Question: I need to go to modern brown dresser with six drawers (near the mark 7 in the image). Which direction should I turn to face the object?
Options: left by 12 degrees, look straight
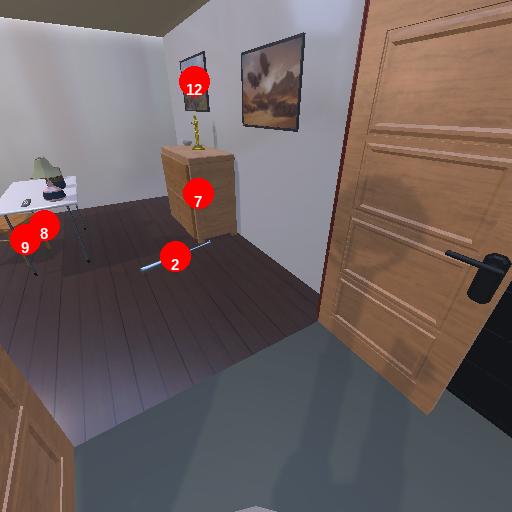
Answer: left by 12 degrees